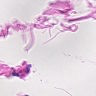
Metastatic tissue present: no